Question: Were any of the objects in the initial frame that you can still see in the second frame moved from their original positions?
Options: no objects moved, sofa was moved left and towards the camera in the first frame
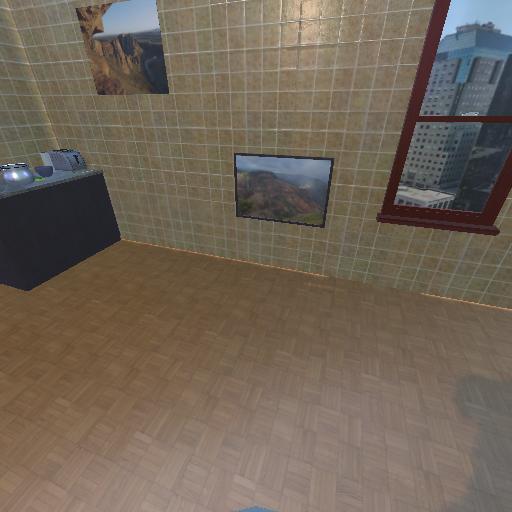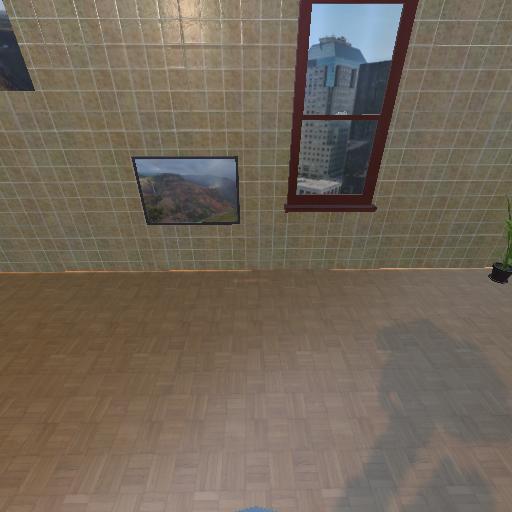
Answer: no objects moved